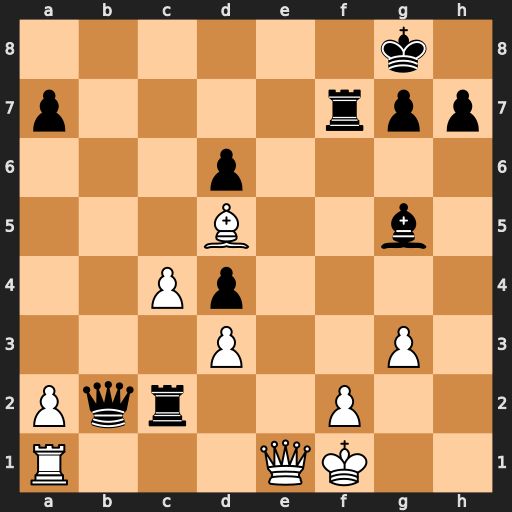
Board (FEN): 6k1/p4rpp/3p4/3B2b1/2Pp4/3P2P1/Pqr2P2/R3QK2
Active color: w
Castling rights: -
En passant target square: -
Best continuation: Qe8#